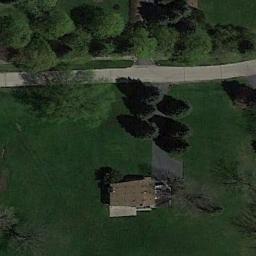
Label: sparse_residential